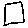
Label: square